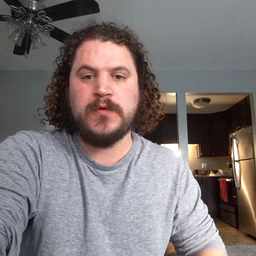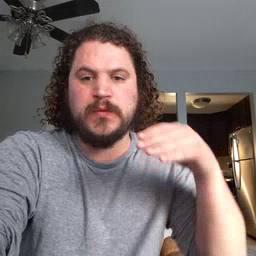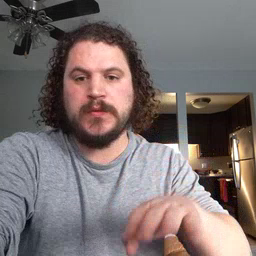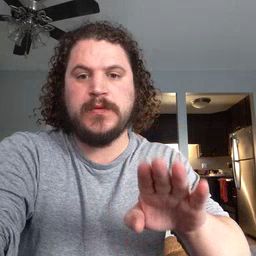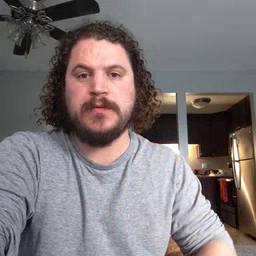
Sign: into